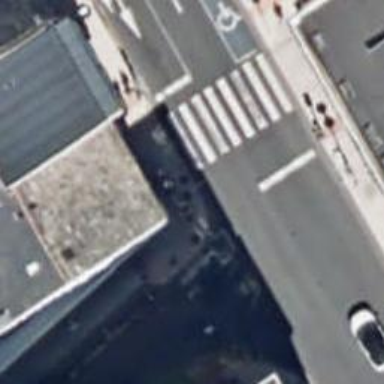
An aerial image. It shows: Road crossing with traffic signals.